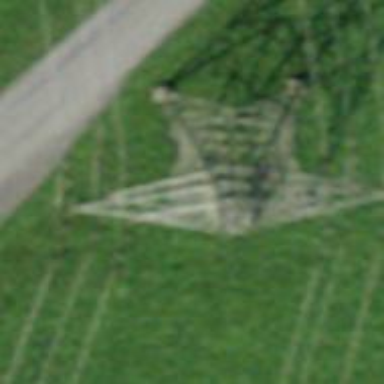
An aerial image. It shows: Power line with three cables.